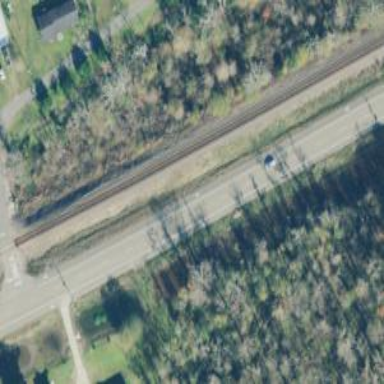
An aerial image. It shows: Railway track.